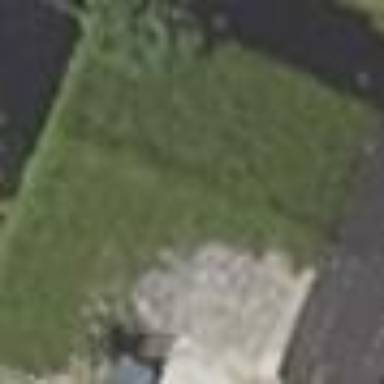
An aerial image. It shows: Shed building.